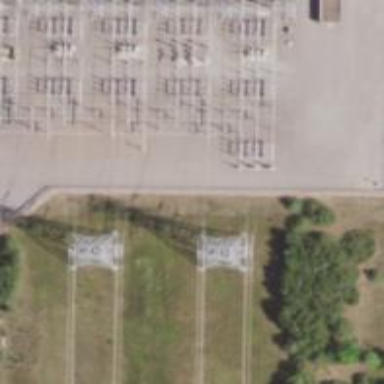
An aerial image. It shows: Lattice structure tower used for power transmission.